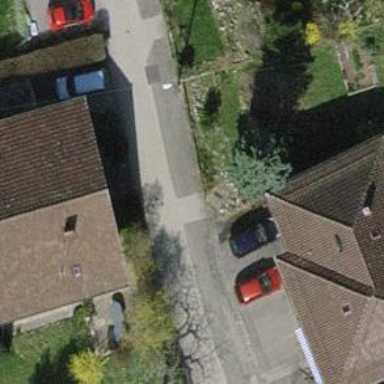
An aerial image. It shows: Detached building with gabled roof.